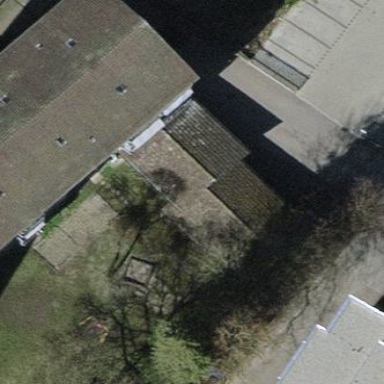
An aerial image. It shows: Garages with gabled rosybrown roof.